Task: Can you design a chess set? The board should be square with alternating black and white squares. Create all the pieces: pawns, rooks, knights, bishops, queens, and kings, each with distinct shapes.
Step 488:
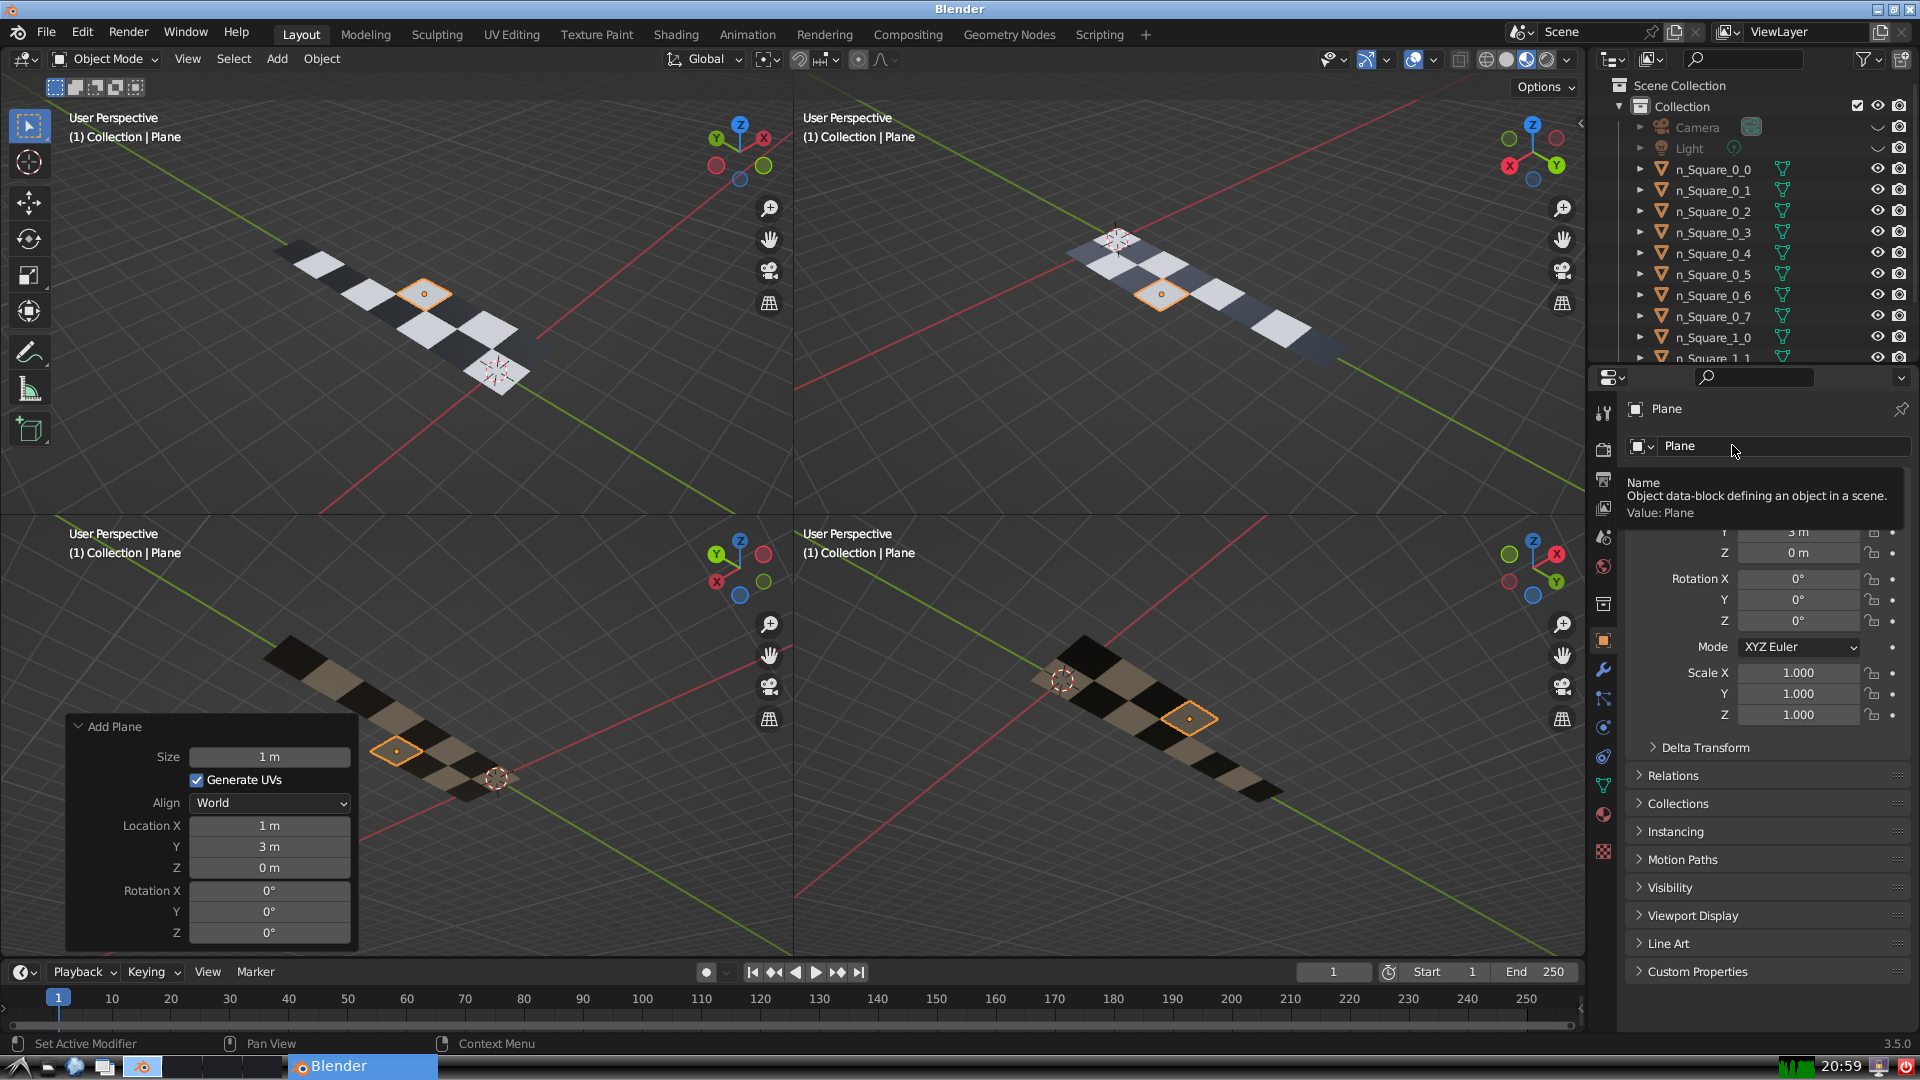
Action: click: no